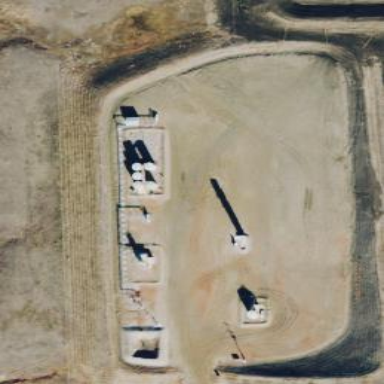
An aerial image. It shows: Industrial area used for fracking.